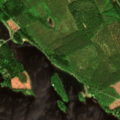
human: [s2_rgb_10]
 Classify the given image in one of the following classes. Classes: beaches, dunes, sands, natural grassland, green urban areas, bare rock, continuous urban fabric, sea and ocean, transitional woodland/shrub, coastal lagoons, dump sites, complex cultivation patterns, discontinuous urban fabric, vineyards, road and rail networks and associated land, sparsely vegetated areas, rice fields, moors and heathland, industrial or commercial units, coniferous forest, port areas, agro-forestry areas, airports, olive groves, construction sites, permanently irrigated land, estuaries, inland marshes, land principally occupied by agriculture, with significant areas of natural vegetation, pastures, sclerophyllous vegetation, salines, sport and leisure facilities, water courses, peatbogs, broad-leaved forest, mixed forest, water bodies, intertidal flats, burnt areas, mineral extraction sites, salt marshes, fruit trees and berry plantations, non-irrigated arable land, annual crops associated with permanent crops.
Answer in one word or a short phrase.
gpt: coniferous forest, mixed forest, sea and ocean